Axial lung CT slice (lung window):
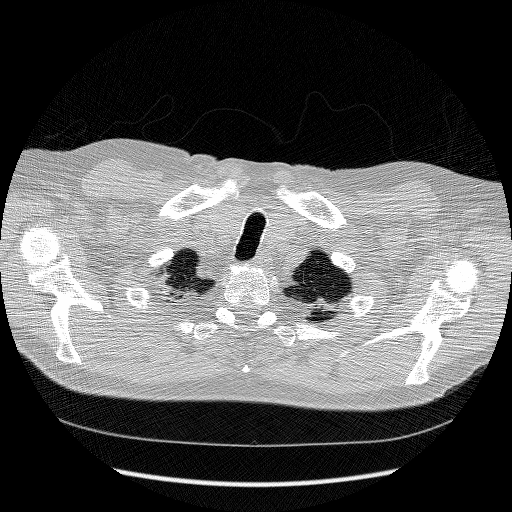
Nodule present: no